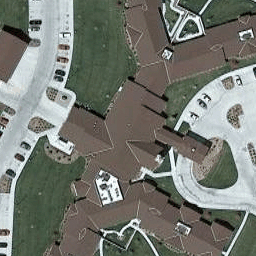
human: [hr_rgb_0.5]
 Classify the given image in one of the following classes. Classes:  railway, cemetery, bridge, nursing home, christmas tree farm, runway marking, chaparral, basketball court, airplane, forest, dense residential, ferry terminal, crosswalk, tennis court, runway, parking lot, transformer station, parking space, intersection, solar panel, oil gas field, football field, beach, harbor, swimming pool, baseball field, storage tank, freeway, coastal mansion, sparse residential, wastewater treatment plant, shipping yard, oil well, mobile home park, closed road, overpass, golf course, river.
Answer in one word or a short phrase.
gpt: nursing home